Question: Heres the link to the page In question....
<URL>
So If you look at that page, If your browser is small enough, you see that below the box with the red background, there is a bit of space, Why doesn't the box below float up?

The HTML Code:
'''
<!DOCTYPE html PUBLIC "-//W3C//DTD XHTML 1.0 Strict//EN" "http://www.w3.org/TR/xhtml1/DTD/xhtml1-strict.dtd">
<html xmlns="http://www.w3.org/1999/xhtml">
<head>
<title>OTIS v1.5</title>
<!-- Javascript - Fix the flash of unstyled content -->
<script type="text/javascript"></script>
<!-- Stylesheets -->
<link href="css/reset.css" rel="stylesheet" type="text/css" media="all" />
<link href="css/default.css" rel="stylesheet" type="text/css" media="screen" />
<link href="css/styling.css" rel="stylesheet" type="text/css" media="screen" />
<!--Validation-->
<script src="js/jquery.js" type="text/javascript"></script>
<script src="js/jquery.validationEngine-en.js" type="text/javascript"></script>
<script src="js/jquery.validationEngine.js" type="text/javascript"></script>
<link rel="stylesheet" href="css/validationEngine.jquery.css" type="text/css" media="screen" charset="utf-8" />
<script src="js/common.js" type="text/javascript"></script>
<!-- Meta Information -->
<meta http-equiv="content-type" content="text/html; charset=iso-8859-1" />
<meta name="author" content="Techplex Engineer" />
<meta name="keywords" content="" />
<meta name="description" content="" />
<script type="text/javascript">
var _gaq = _gaq || [];
_gaq.push(['_setAccount', 'UA-<PHONE>']);
_gaq.push(['_trackPageview']);
(function() {
var ga = document.createElement('script'); ga.type = 'text/javascript'; ga.async = true;
ga.src = ('https:' == document.location.protocol ? 'https://ssl' : 'http://www') + '.google-analytics.com/ga.js';
var s = document.getElementsByTagName('script')[0]; s.parentNode.insertBefore(ga, s);
})();
</script>
</head>
<body>
<div id="container">
<div id="header">
<div id="header-in">
<h2>Online Team Information System</h2>
<h6>A Web Database Application for Team Profile Management</h6>
</div> <!-- end #header-in -->
</div> <!-- end #header -->
<div id="content-wrap" class="clear lcol"> <!-- Navigation Column-->
<div class="column">
<div class="column-in">
<ul>
<li> My </li>
<ul>
<li><a href="./"> Dashboard </a></li>
<li><a href="?page=manage.profile"> Profile</a></li>
<li><a href="?page=manage.info"> Information</a></li>
<li><a href="?page=manage.econtact"> Emergency Contact</a></li>
</ul>
<li> Management </li>
<ul>
<li><a href="?page=manage.users"> Users </a></li>
<li><a href="?page=email"> Email </a></li><li><a href="?page=blog"> Blog </a></li>
</ul>
<li><a href="?page=bugs.php&referrer=/OTIS2/"> Report a Bug </a></li>
<li><a href="logout.php"> Logout </a></li>
</ul>
<br />
Logged in as:
<br />
<a href="?page=manage.profile">Blake </a>
</div>
</div>
<div class="content">
<div class="content-in">
<h5>Welcome to your personal dashboard Blake </h5><hr id="hr1"/>
<div id="bio" style="display: none;">
Your current Bio: <br/><textarea rows="10" cols="50"> </textarea>
</div>
<div id="profilestats" class="widget">
<strong>IMPORTANT</strong><br/>
<ul style="padding-left: 10px;">
<li>Your Public Profile is pending moderation.</li>
</ul>
</div>
<div id="cal" class="widget">
<!-- <iframe src="https://www.google.com/calendar/hosted/team2648.com/embed?showTitle=0&amp;showNav=0&amp;showPrint=0&amp;showTabs=0&amp;showCalendars=0&amp;mode=AGENDA&amp;height=200&amp;wkst=1&amp;bgcolor=%23FFFFFF&amp;src=team2648.com_a1ur39fpp2cn076ak2q06o8hhc%40group.calendar.google.com&amp;color=%235229A3&amp;ctz=America%2FNew_York" style=" border-width:0 " width="400" height="200" frameborder="0" scrolling="no"></iframe>-->
<iframe src="https://www.google.com/calendar/hosted/team2648.com/embed?showNav=0&amp;showDate=0&amp;showPrint=0&amp;showTabs=0&amp;showCalendars=0&amp;showTz=0&amp;mode=AGENDA&amp;height=200&amp;wkst=1&amp;bgcolor=%23FFFFFF&amp;src=team2648.com_a1ur39fpp2cn076ak2q06o8hhc%40group.calendar.google.com&amp;color=%235229A3&amp;ctz=America%2FNew_York" style=" border-width:0 " width="400" height="200" frameborder="0" scrolling="no"></iframe>
</div>
<div id="stats" class="widget"><!-- and finally output the information formated for the widget-->
<strong>You have:</strong><br/>
<ul style="padding-left: 10px;">
<li> <strong>42</strong> of 30 fundraising hours<br/></li>
<li>fundraised $<strong>160</strong> of $300<br/></li>
<li> <strong>3</strong> of 5 community service hours<br/></li>
<li> <strong>0</strong> of 40 build hours <br/></li>
</ul>
</div>
<div id="logins" class="widget">
<form name="controlsForm">
<input id="cblogin" type="checkbox" name="loginbox" onClick=""/> Disable Login<br />
<input id="cbreg" type="checkbox" name="regbox" onClick=""/> Disable Registration<br />
</form>
</div>
<div class="clear"></div>
</div><!-- end .content-in -->
</div> <!-- end .content -->
</div> <!-- end #content-wrap -->
<div id="footer">
<div id="footer-in">
This system was designed, built and is maintained by Blake for Infinite Loop Robotics <br>OTIS(Online Team Information System) &copy; 2010 Techplex Labs </div> <!-- end #footer-in -->
</div> <!-- end #footer -->
</div> <!-- end div#container -->
</body>
</html>
'''
You can view the css here:
<URL>
but the relevant part is this:
'''
div.widget{
width: 200px;
float: left;
/* text-align: center;*/
border: 1px solid black;
padding: 8px;
margin: 8px;
/* margin-left:8px;
font-weight:400;*/
-moz-border-radius:11px;
-khtml-border-radius:11px;
-webkit-border-radius:11px;
border-radius:5px;
background:#fff;
border:2px solid #e5e5e5;
-moz-box-shadow:rgba(200,200,200,1) 0 4px 18px;
-webkit-box-shadow:rgba(200,200,200,1) 0 4px 18px;
-khtml-box-shadow:rgba(200,200,200,1) 0 4px 18px;
box-shadow:rgba(200,200,200,1) 0 4px 18px;
/* padding:16px 16px 40px;*/
}
div#disclaimer
{
margin-top: 10px;
border: 1px dotted black;
font-size:10px;
background-color: #D7D7D7;
}
div.clear
{
clear: both;
}
div#profilestats
{
border:2px solid #FF9999;
}
div#cal
{
width: 400px;
padding-bottom: 0px;
}
'''
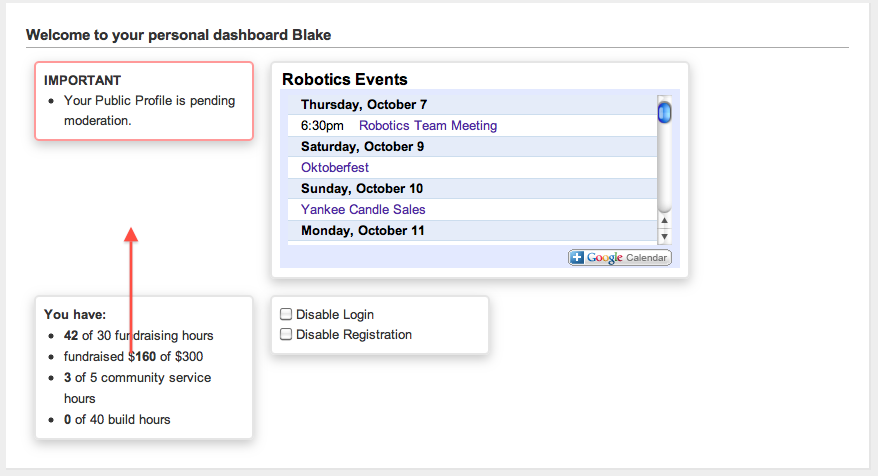
Answer: I don't know if you have this as you like, but with the comments, I see when you make the full window smaller, the box with the calendar in it (cal) moves below the red Important box (profilestats).
IF you wish this to be closer (close the gap between these) what is causing the space is the DIV.widget in styling.css, margin:8px; besides that, I see nothing causing space at this point with that change - I tested this in IE8 and removing that CSS element setting did indeed push them directly conjunctual with no space between.
Now if what you mean is moving the "stats" up directly below the "profilestats" then that is another matter which can be resolved a couple of different ways.
1. put "profilestats" and "stats" in a div together (with "cal" and "logins" in another div together, and float both "container" divs left.
2. Use the float:left and float: right on the left and right elements, but that will introduce a space between if the width is extended (browser width) unless addressed through additional css.
In this case, I would opt for #1 as the css is easier to control.
NOTE: be cautious of margins on IE6 in float left elements at times it can be inconsistent.